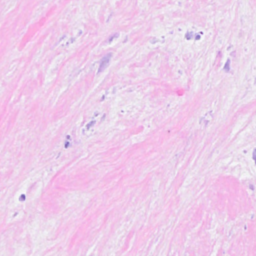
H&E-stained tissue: Breast